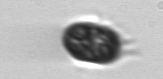
Label: Mesodinium